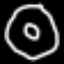
Label: donut